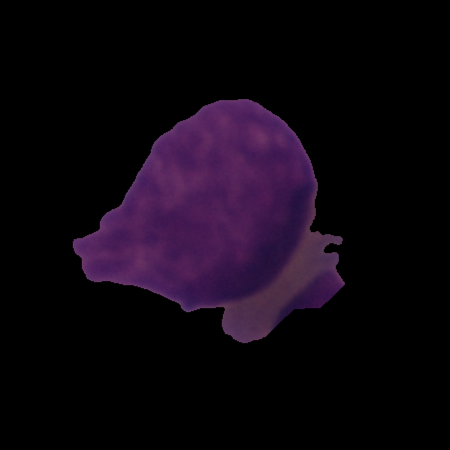
Label: cancer